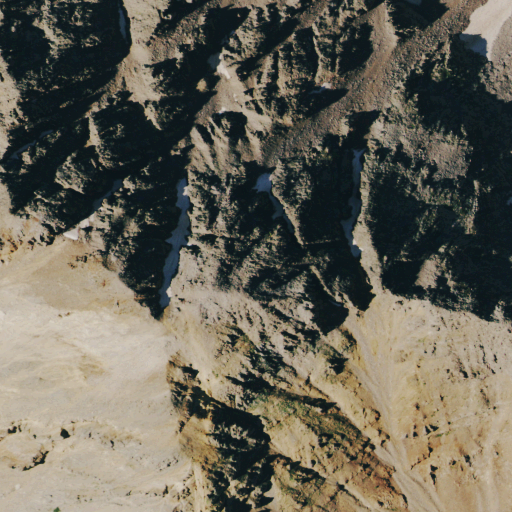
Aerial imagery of mountain in Colorado named Spiller Peak containing only barren land